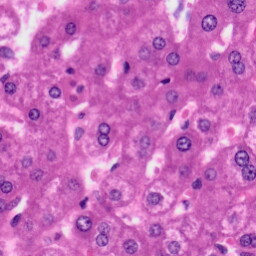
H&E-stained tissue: Liver